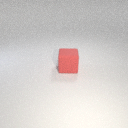
large red rubber cube